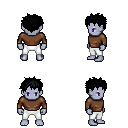
a pixel art fantasy rpg character, male body template, dark elf, purple skin, brown long-sleeve shirt, white pants, black bedhead hairstyle, four views (front, back, left, right), 2x2 character sprite sheet, small pixel art, hard edges, no anti-aliasing